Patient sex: M
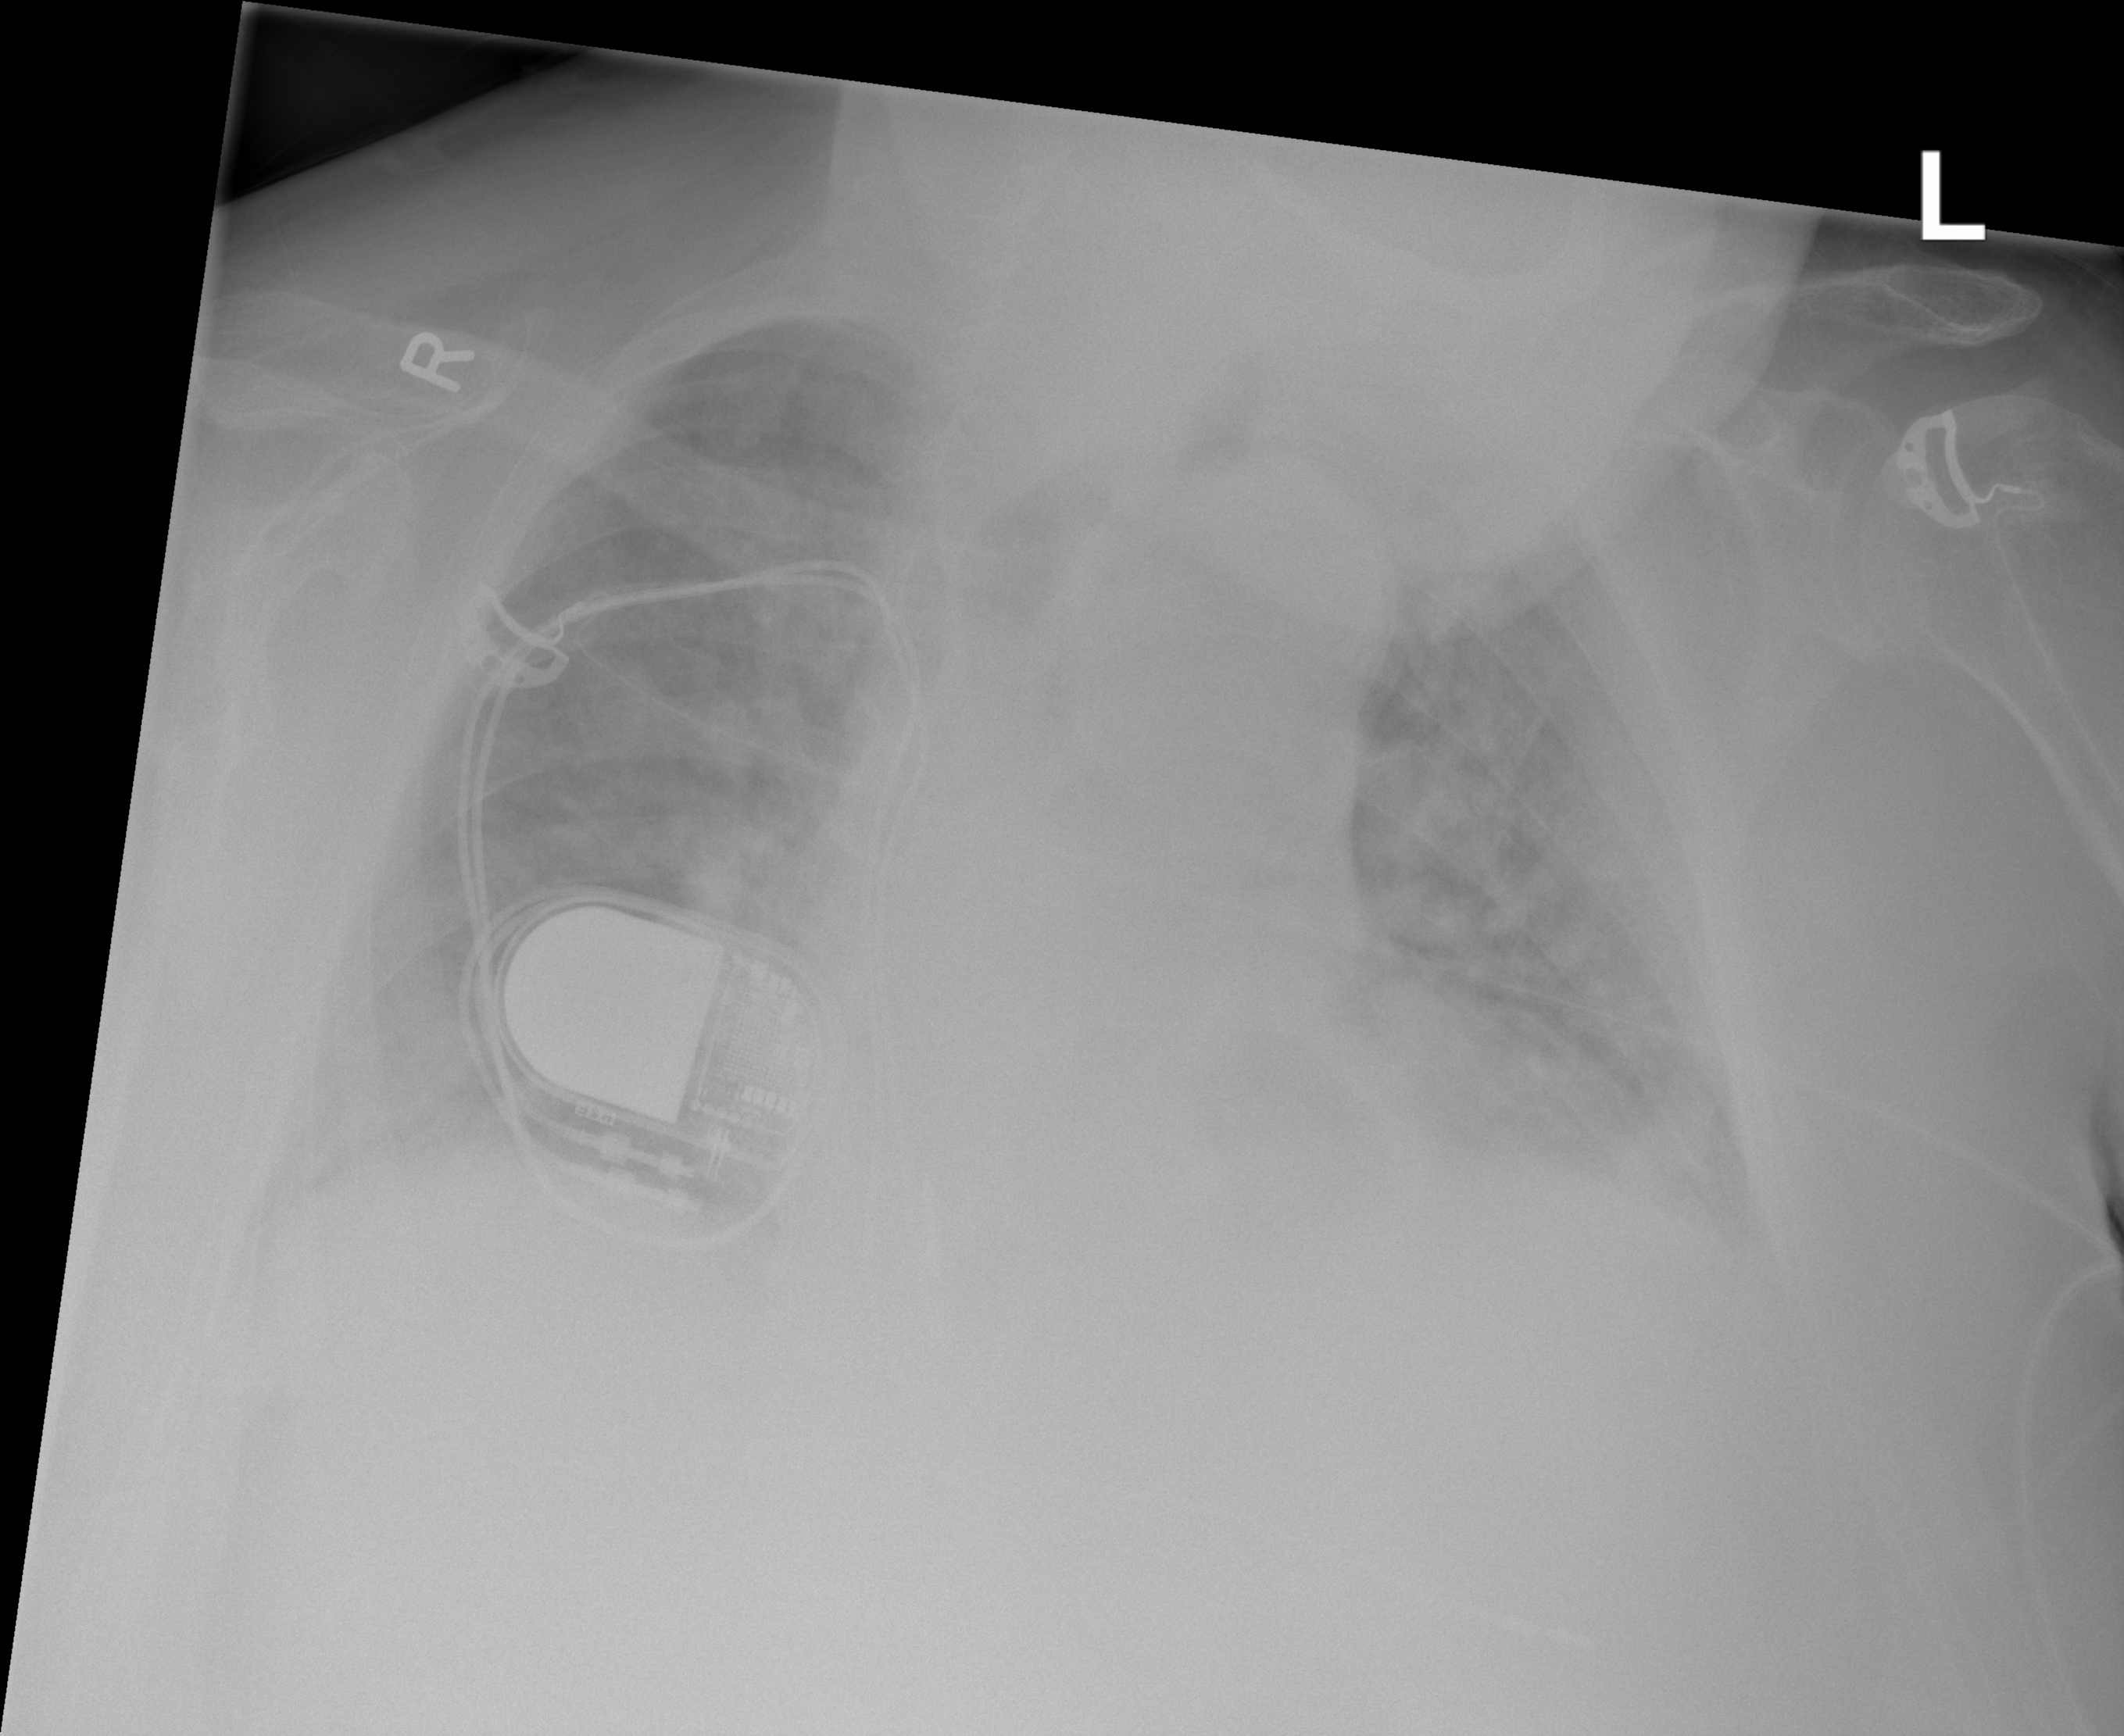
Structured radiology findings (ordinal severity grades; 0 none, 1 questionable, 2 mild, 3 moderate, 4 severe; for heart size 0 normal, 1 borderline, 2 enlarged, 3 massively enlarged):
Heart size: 2
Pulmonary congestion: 0
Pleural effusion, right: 0
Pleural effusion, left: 0
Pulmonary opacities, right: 0
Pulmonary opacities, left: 0
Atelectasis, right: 0
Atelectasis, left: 2